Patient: sex F, age 44
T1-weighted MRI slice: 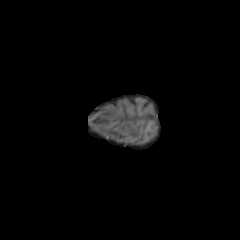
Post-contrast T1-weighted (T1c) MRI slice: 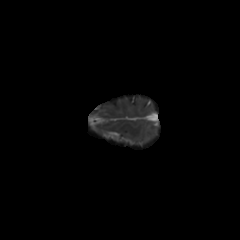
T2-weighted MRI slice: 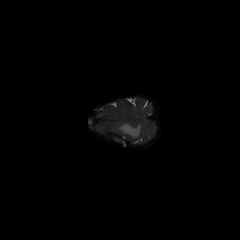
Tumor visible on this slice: yes
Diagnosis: Glioblastoma, IDH-wildtype
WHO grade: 4